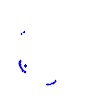
Particle: proton